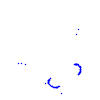
Particle: kaon